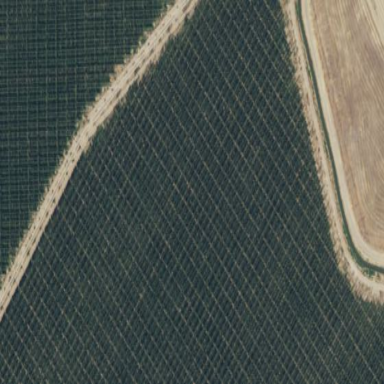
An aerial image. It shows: Orchard.